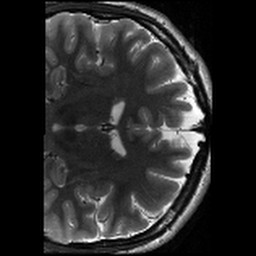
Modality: T2w
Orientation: coronal
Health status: healthy
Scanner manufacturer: siemens
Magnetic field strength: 3 T
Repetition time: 8.02 s
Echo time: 0.08 s